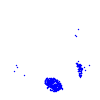
Particle: electron